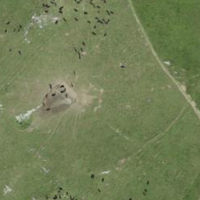
EUNIS habitat code: 26
Species observed at this site:
Campanula thyrsoides